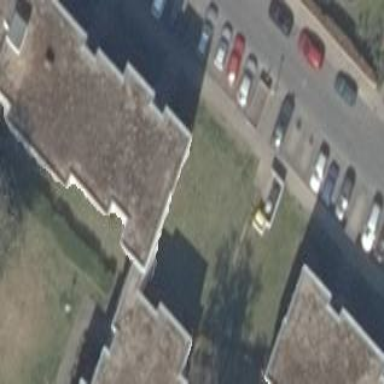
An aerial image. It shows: Building with apartments and flat roof.